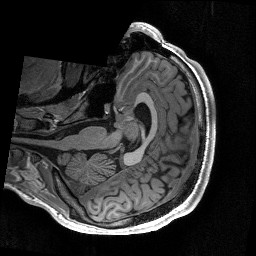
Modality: T1w
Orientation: axial